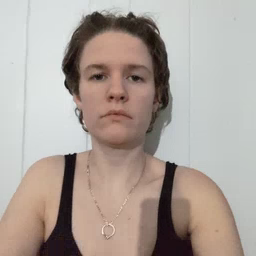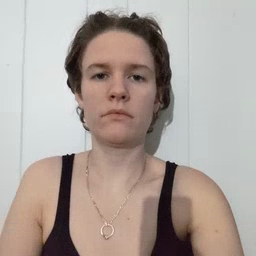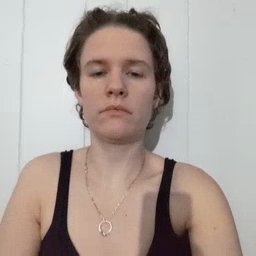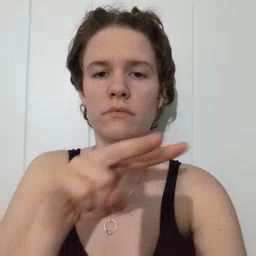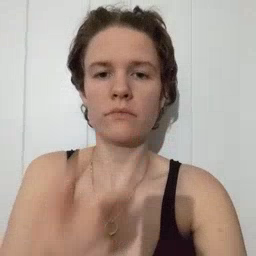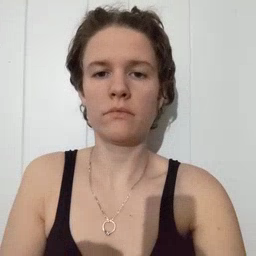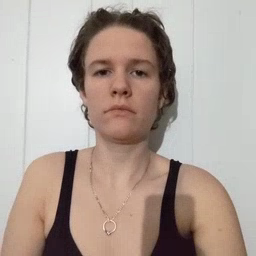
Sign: fall